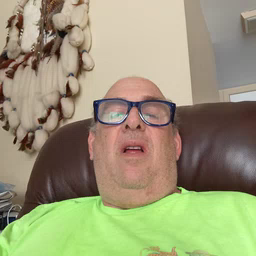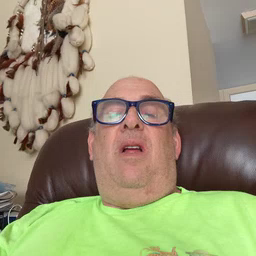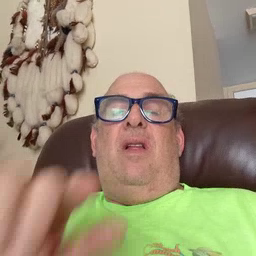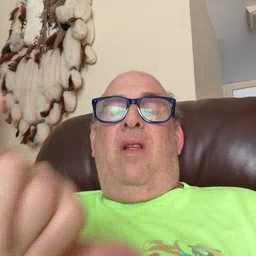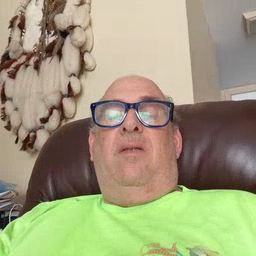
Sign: that